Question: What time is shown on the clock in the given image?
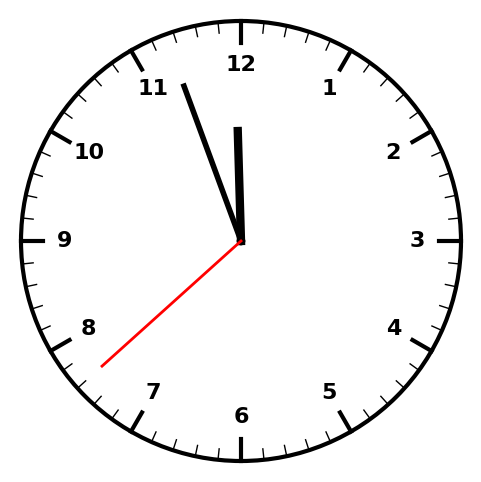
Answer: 11:56:38